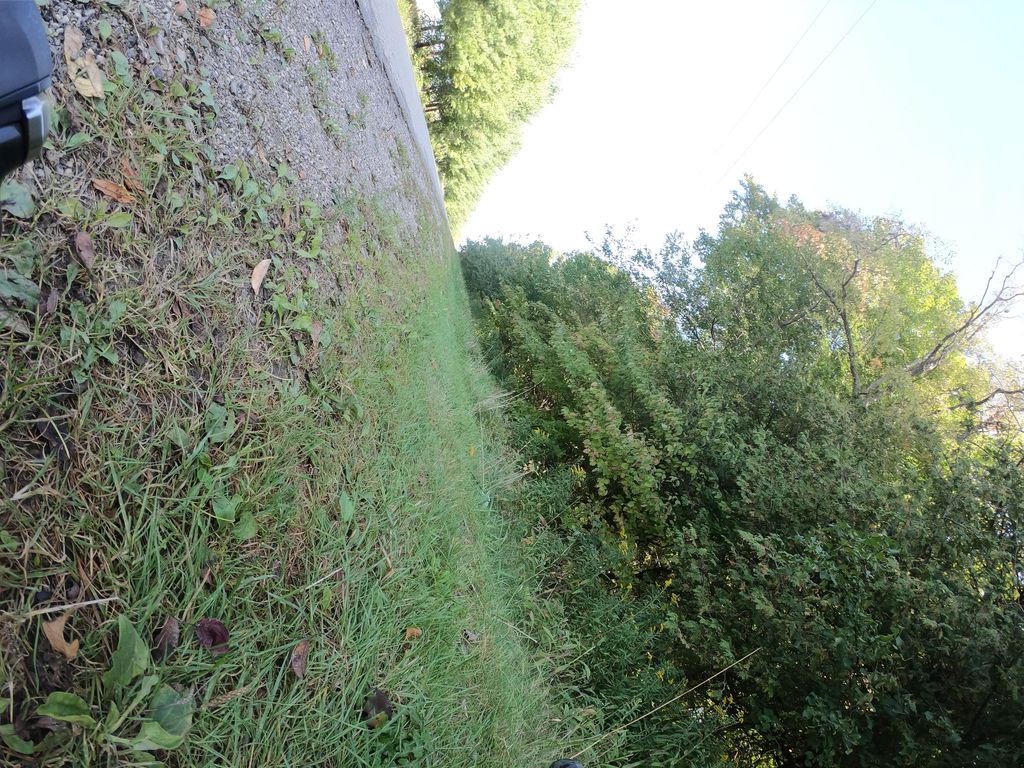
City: kitchener-waterloo